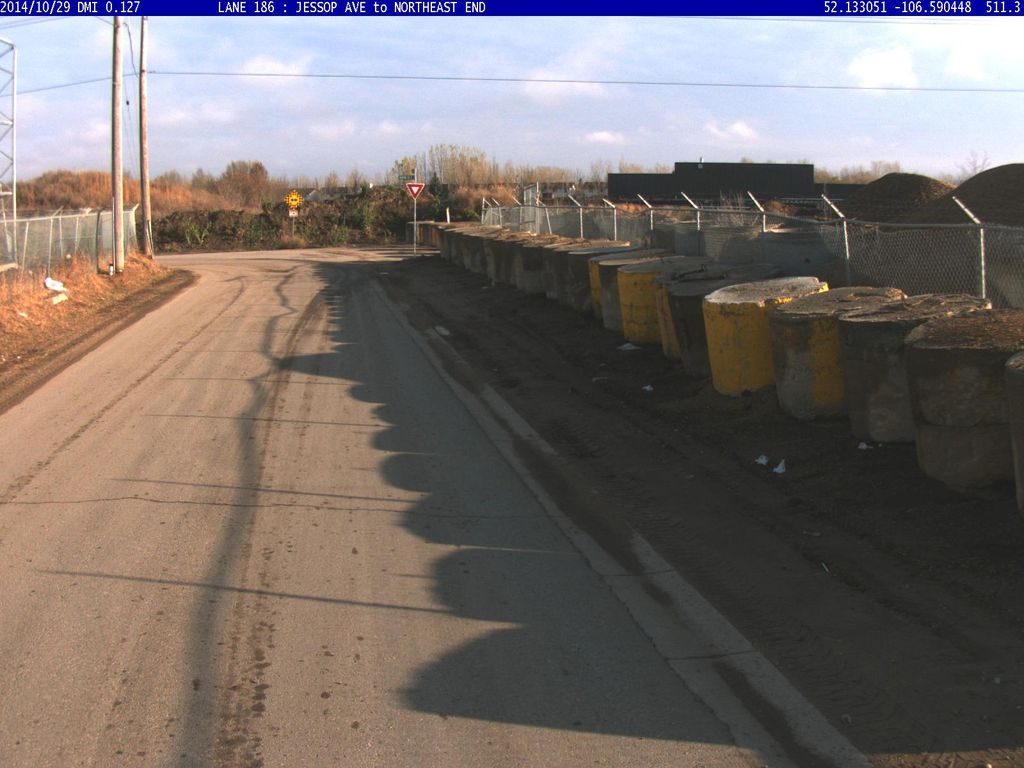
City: saskatoon